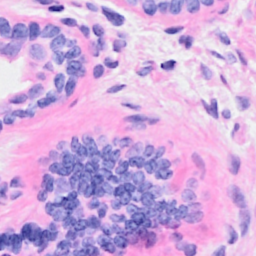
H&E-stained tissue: Breast